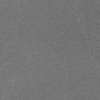
Atmospheric dust classification: dusty